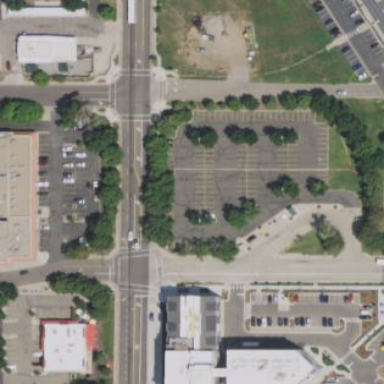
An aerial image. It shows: Paved parking area with Park & Ride facilities.